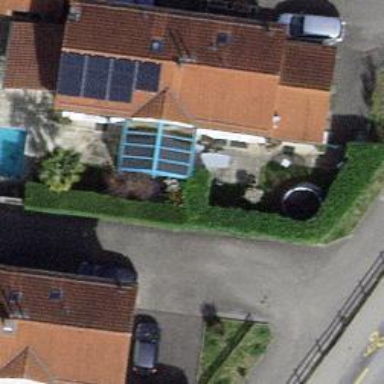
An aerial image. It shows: Garden surrounded by fence.